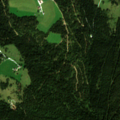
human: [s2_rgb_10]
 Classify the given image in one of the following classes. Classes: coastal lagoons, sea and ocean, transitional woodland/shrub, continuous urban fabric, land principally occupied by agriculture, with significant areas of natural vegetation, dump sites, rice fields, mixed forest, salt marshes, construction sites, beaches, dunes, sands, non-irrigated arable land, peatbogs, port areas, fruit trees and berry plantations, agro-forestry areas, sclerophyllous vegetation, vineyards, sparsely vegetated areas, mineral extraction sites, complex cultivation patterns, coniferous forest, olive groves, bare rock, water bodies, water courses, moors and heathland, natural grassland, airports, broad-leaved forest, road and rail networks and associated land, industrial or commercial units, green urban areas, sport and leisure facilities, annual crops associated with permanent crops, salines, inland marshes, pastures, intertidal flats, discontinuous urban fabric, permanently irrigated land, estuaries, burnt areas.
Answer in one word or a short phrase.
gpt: pastures, coniferous forest